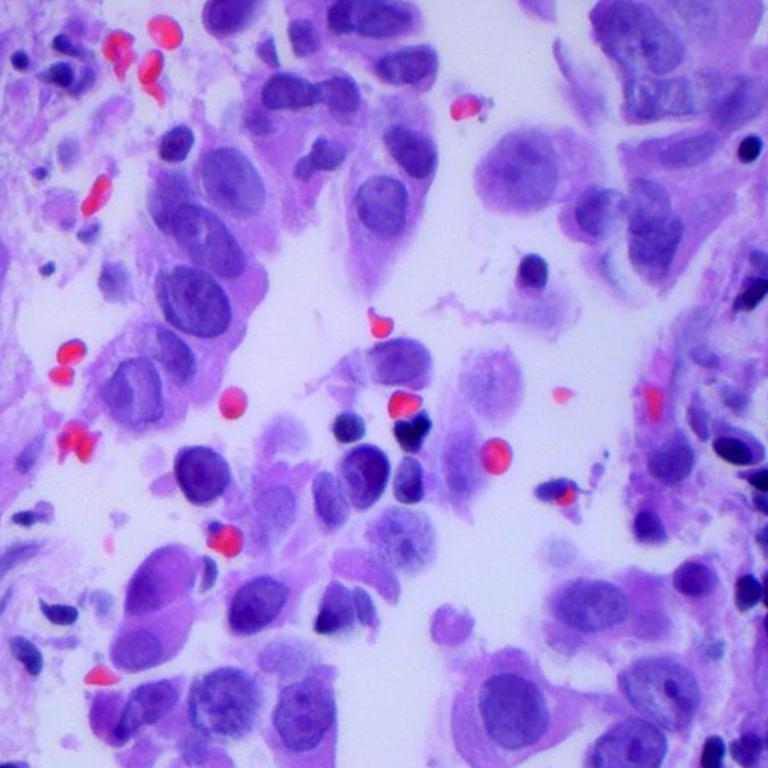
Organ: lung
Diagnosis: adenocarcinomas